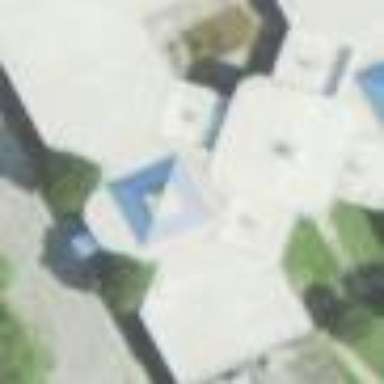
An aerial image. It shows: School building.